Question: I feel stupid for asking this, but I can't for the life of me get this to work.
The gist of the problem: I have a chrome extension with a content script injected javascript popup UI that is embedded into loaded pages. The user can click a button in the chrome extension bar and it opens. Opens in this case means unhiding and displaying with a simplemodal popup. This all works great.
However, when I load up a JPG into the browser, like say just going here <URL>:

My content script matching is as follows
'''
"matches": [ "http://*/*", "https://*/*"],
"exclude_matches":["*://*.png", "*://*.jpg", "*://*.gif"],
'''
I'm honestly not even sure if the exclude matches are done correctly or really working at all to be honest. Does chrome serve up jpgs in a different manner than other image formats? Anyways, thanks for the help! This is a frustrating problem.
Thanks for your help!
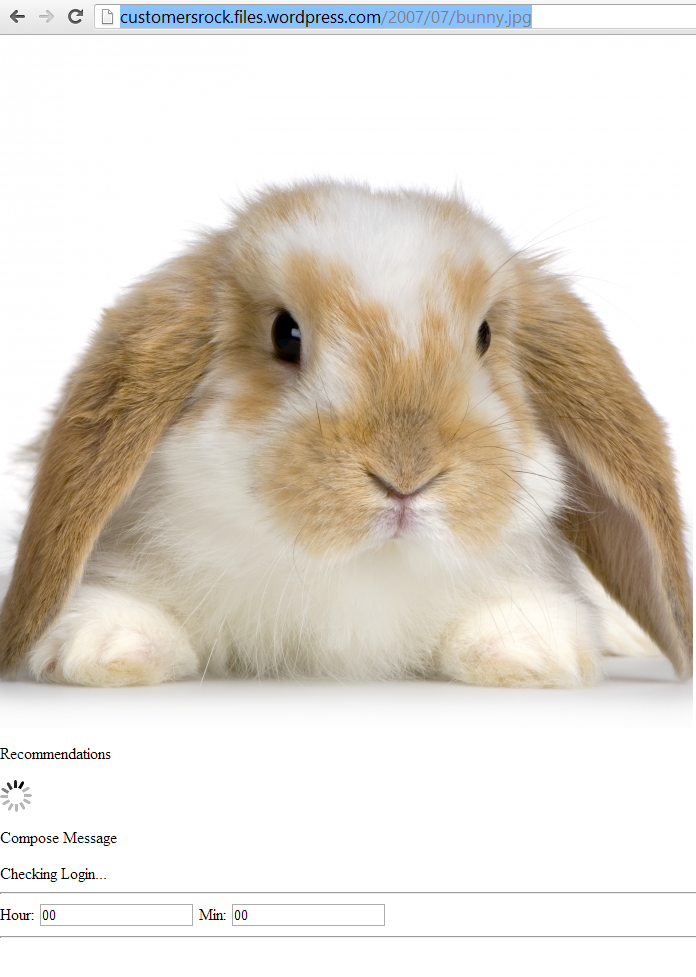
Answer: Since this is a known bug, I got an alternate way to tackle this problem. Enclose your script in an 'If statement' like this :
'''
if (window.location.pathname.split('.jpg') < 1) {
//
// Your script here.
//
}
'''
This would however inject the script to the 'jpg' page, but won't run the script in the 'if statement'.